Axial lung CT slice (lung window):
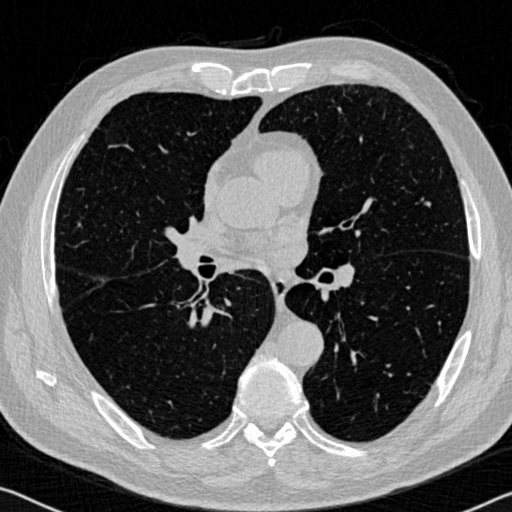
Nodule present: no